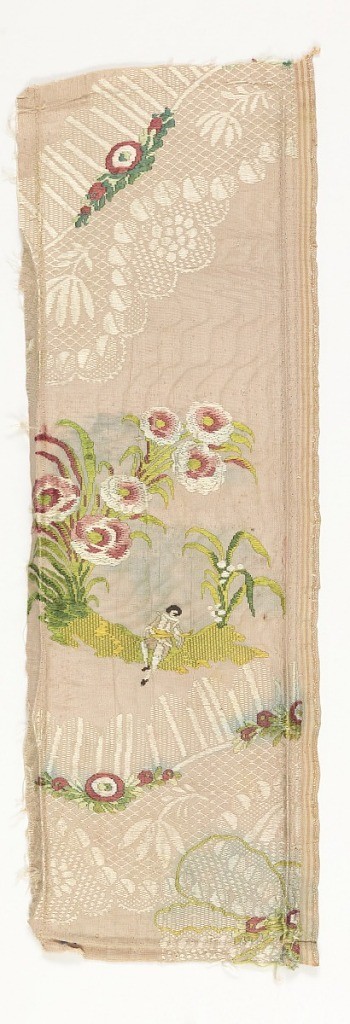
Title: Fragment
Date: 1750–1800
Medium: silk Technique: plain weave with continuous and discontinuous supplementary weft patterning (brocaded), with moiré Label: silk moiré with supplementary weft patterning and brocade
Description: Fragment of pale pink silk moiré with white lace-like serpentines in supplementary weft patterning. Brocaded design of grass with large flowers; a youth, playing a mandolin, is seated on the grass.